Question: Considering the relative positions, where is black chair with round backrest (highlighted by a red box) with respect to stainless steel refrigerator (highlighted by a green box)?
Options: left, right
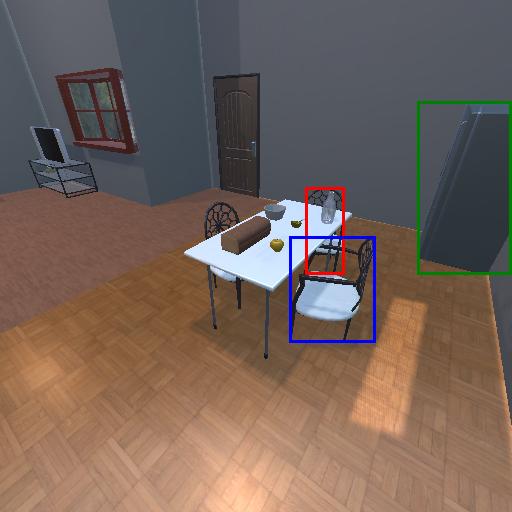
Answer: left